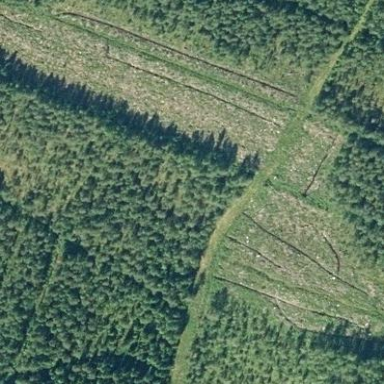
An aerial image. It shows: Forest area.